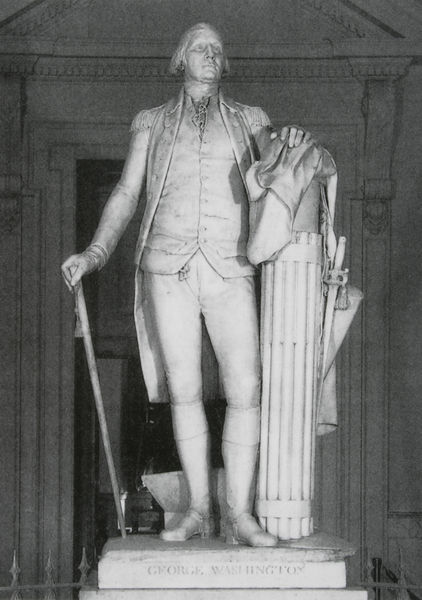
Titel: George Washington
Künstler: Jean-Antoine Houdon
Standort: Richmond (Virginia)
Institution: Virginia State Capitol
Schlagwörter: hand, mann, schatten, weiß, frisur, grau, hintergrund, licht, marmor, nase, raum, schwarz, säule, tür, vordergrund, blick, tuch, zaun, rock, anzug, jacke, architektur, sockel, stehen, stein, herr, gitter, kirche, figur, haare, mantel, stoff, adel, decke, nlick, stock, skulptur, statue, beine, schrift, gehstock, schuhe, stab, bündel, amerika, frack, büste, stuck, plastik, podest, knöpfe, gehrock, weste, halle, pfosten, foto, fotografie, stolz, denkmal, steht, groß, schwarzweiß, schwert, säbel, uniform, waffe, epauletten, stand, degen, stiefel, herrscher, fürst, portal, stäbe, erschossen, grab, freiheit, dolch, strumpfhose, feldherr, kniebundhose, kniestrümpfe, usa, sporen, lord, gewehre, standbein, grabstätte, gamaschen, präsident, sklaven, republik, georg, monument, franzose, verfassung, george, beschriftet, statur, archtiektur, vollplastik, fasces, erster, unabhängigkeit, washington, amerikaner, memorial, bünde, sklaverei, george washington, ashington, capitol, fascia, gehstocl, gründer, nordstaaten, normdamerika, president, washington d.c., washington dc, weiss marmor, statie